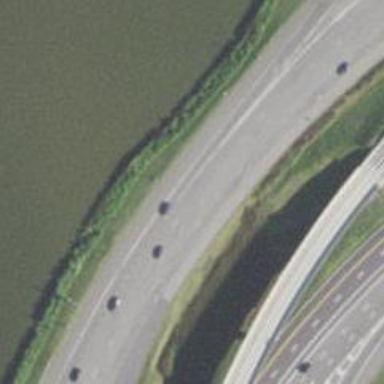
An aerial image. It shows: Asphalt motorway.